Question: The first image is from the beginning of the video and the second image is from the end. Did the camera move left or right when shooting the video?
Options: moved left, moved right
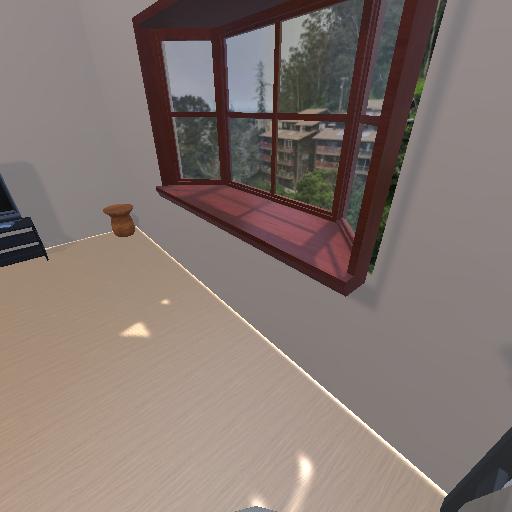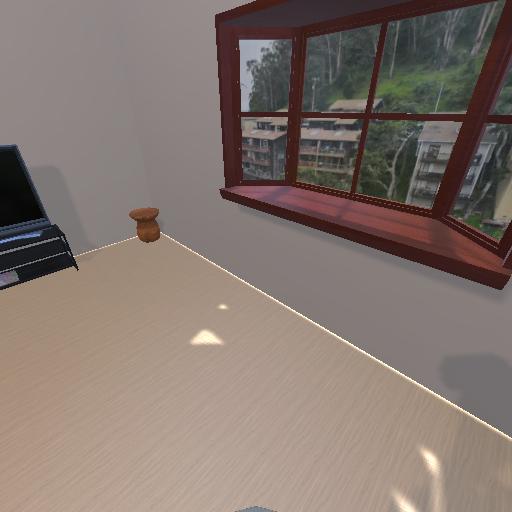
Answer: moved left